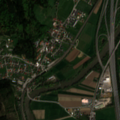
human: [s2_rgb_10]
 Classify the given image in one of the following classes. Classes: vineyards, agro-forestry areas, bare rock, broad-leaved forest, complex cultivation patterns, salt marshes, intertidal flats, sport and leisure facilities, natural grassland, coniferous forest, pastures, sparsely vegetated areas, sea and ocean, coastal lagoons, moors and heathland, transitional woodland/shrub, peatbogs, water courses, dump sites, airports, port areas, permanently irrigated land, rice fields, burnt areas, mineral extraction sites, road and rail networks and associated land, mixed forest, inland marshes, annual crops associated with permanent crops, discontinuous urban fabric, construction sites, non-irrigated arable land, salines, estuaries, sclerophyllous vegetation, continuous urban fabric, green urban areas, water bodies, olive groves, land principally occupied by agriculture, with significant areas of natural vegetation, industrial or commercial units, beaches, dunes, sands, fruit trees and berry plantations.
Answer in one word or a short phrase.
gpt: discontinuous urban fabric, complex cultivation patterns, broad-leaved forest, mixed forest